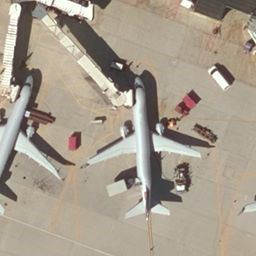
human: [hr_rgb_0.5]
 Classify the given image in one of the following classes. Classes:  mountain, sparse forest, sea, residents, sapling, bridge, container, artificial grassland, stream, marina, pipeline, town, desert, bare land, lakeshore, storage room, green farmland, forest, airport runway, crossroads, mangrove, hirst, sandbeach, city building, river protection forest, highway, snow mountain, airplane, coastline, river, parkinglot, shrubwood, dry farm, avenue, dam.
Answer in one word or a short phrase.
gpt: airplane